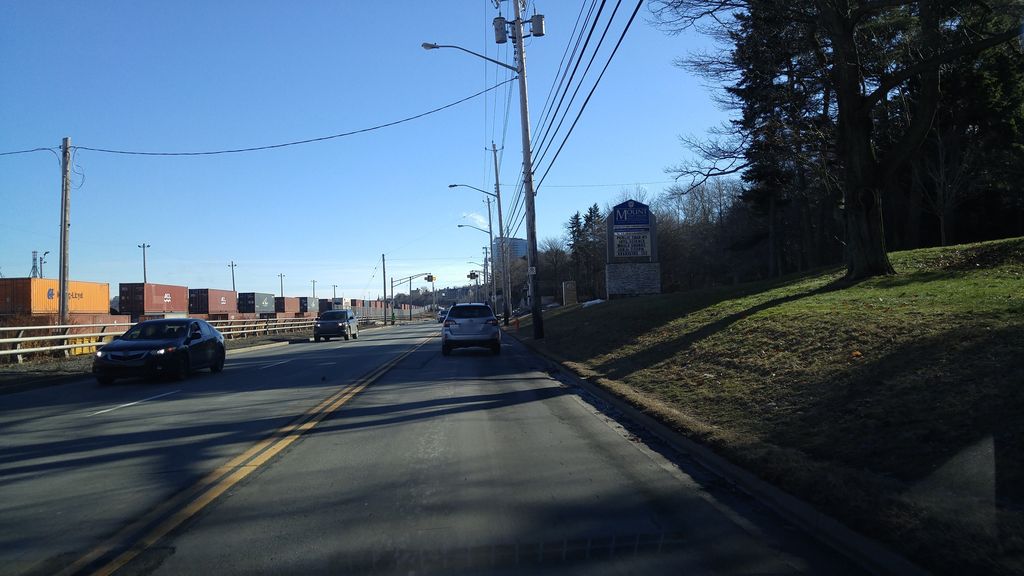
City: halifax